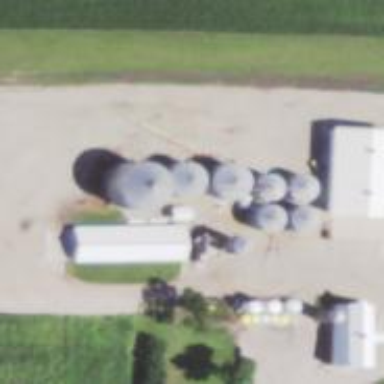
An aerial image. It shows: Silo.